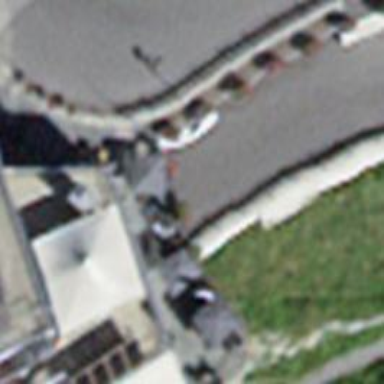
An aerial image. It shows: Entrance to parking area.